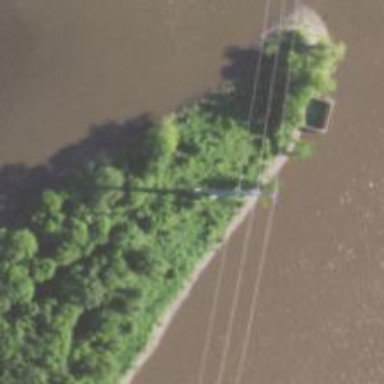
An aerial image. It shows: H-frame power tower designed for crossing.